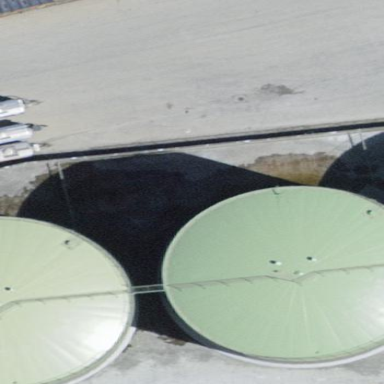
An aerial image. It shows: Industrial building with storage tank.